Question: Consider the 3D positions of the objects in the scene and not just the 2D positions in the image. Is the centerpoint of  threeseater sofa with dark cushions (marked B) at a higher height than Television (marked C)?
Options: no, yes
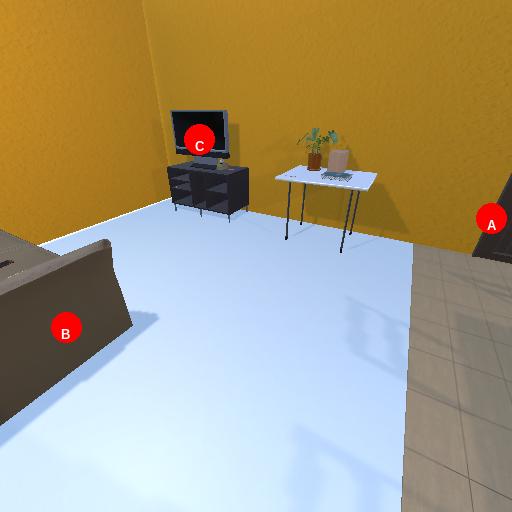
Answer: no